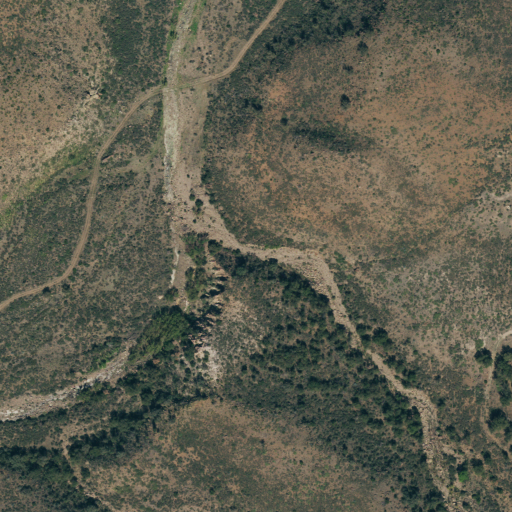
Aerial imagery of valley in Texas named Dark Canyon containing shrub and grassland